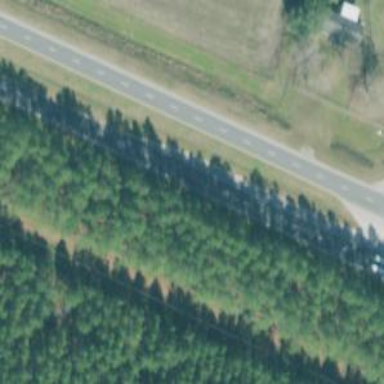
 designated as trunk highway. It is dual carriageway."